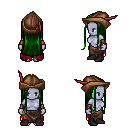
a pixel art fantasy rpg character, female body template, dark elf, purple skin, red tattered cape, robe skirt, green extra-long hairstyle, leather cap, leather bracers, black shoes, four views (front, back, left, right), 2x2 character sprite sheet, small pixel art, hard edges, no anti-aliasing